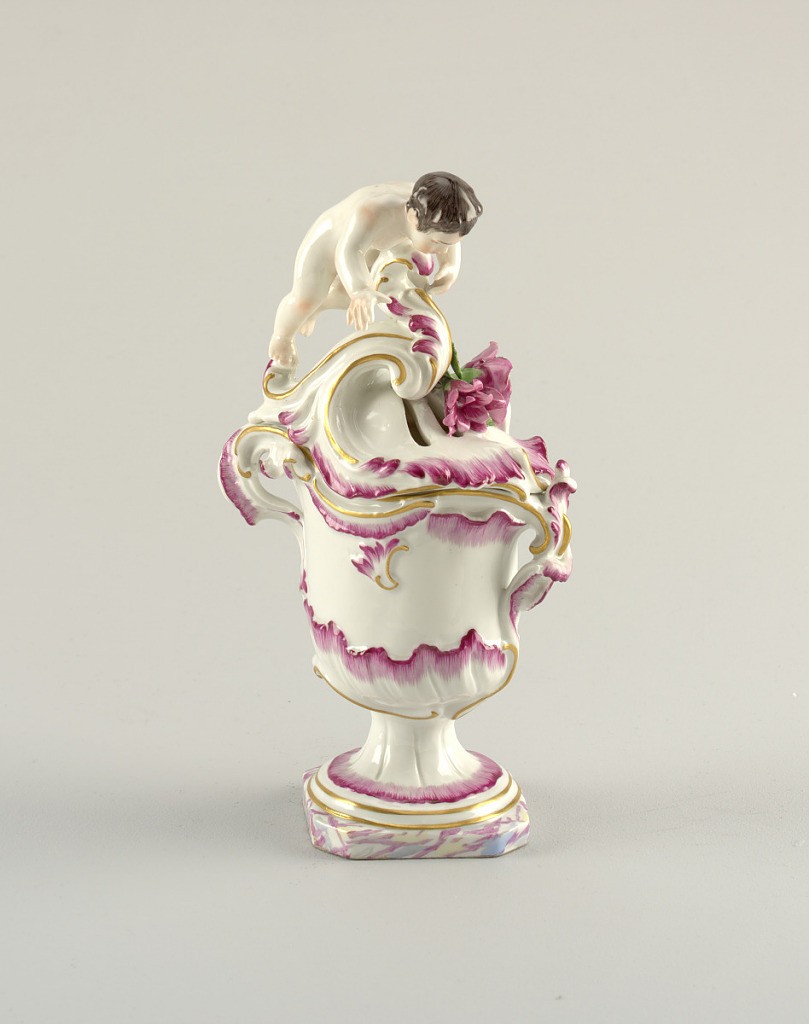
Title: Potpourri Vase with Figurine of a Boy
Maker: Frankenthal Porcelain Factory, German, active mid- to late 18th century
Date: mid- 18th century
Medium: hard paste porcelain, vitreous enamel, gold
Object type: potpourri vase
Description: White vase and lid with pink abstract flower painted on the sides and lid. On the top, a boy leans over the abstract flowers.